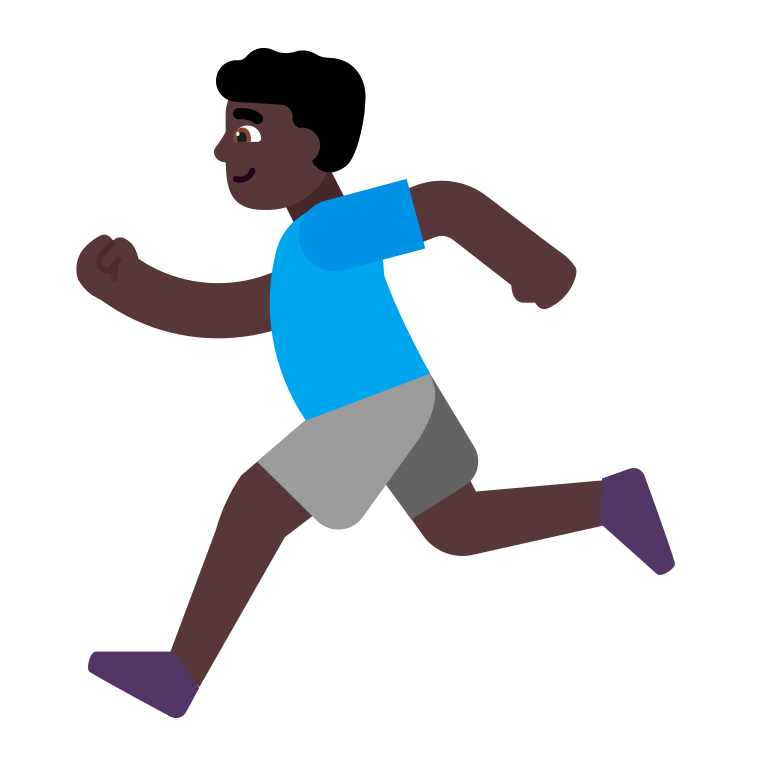
man running flat dark